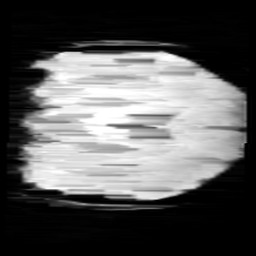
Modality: minIP
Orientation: coronal
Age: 9
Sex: male
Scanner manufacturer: siemens
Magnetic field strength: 3 T
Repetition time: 0.027 s
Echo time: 0.02 s